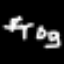
Label: frog